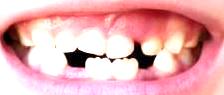
Condition: hypodontia